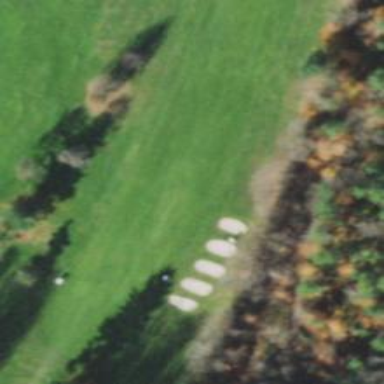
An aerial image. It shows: Golf hole.